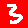
Digit: 3